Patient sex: M
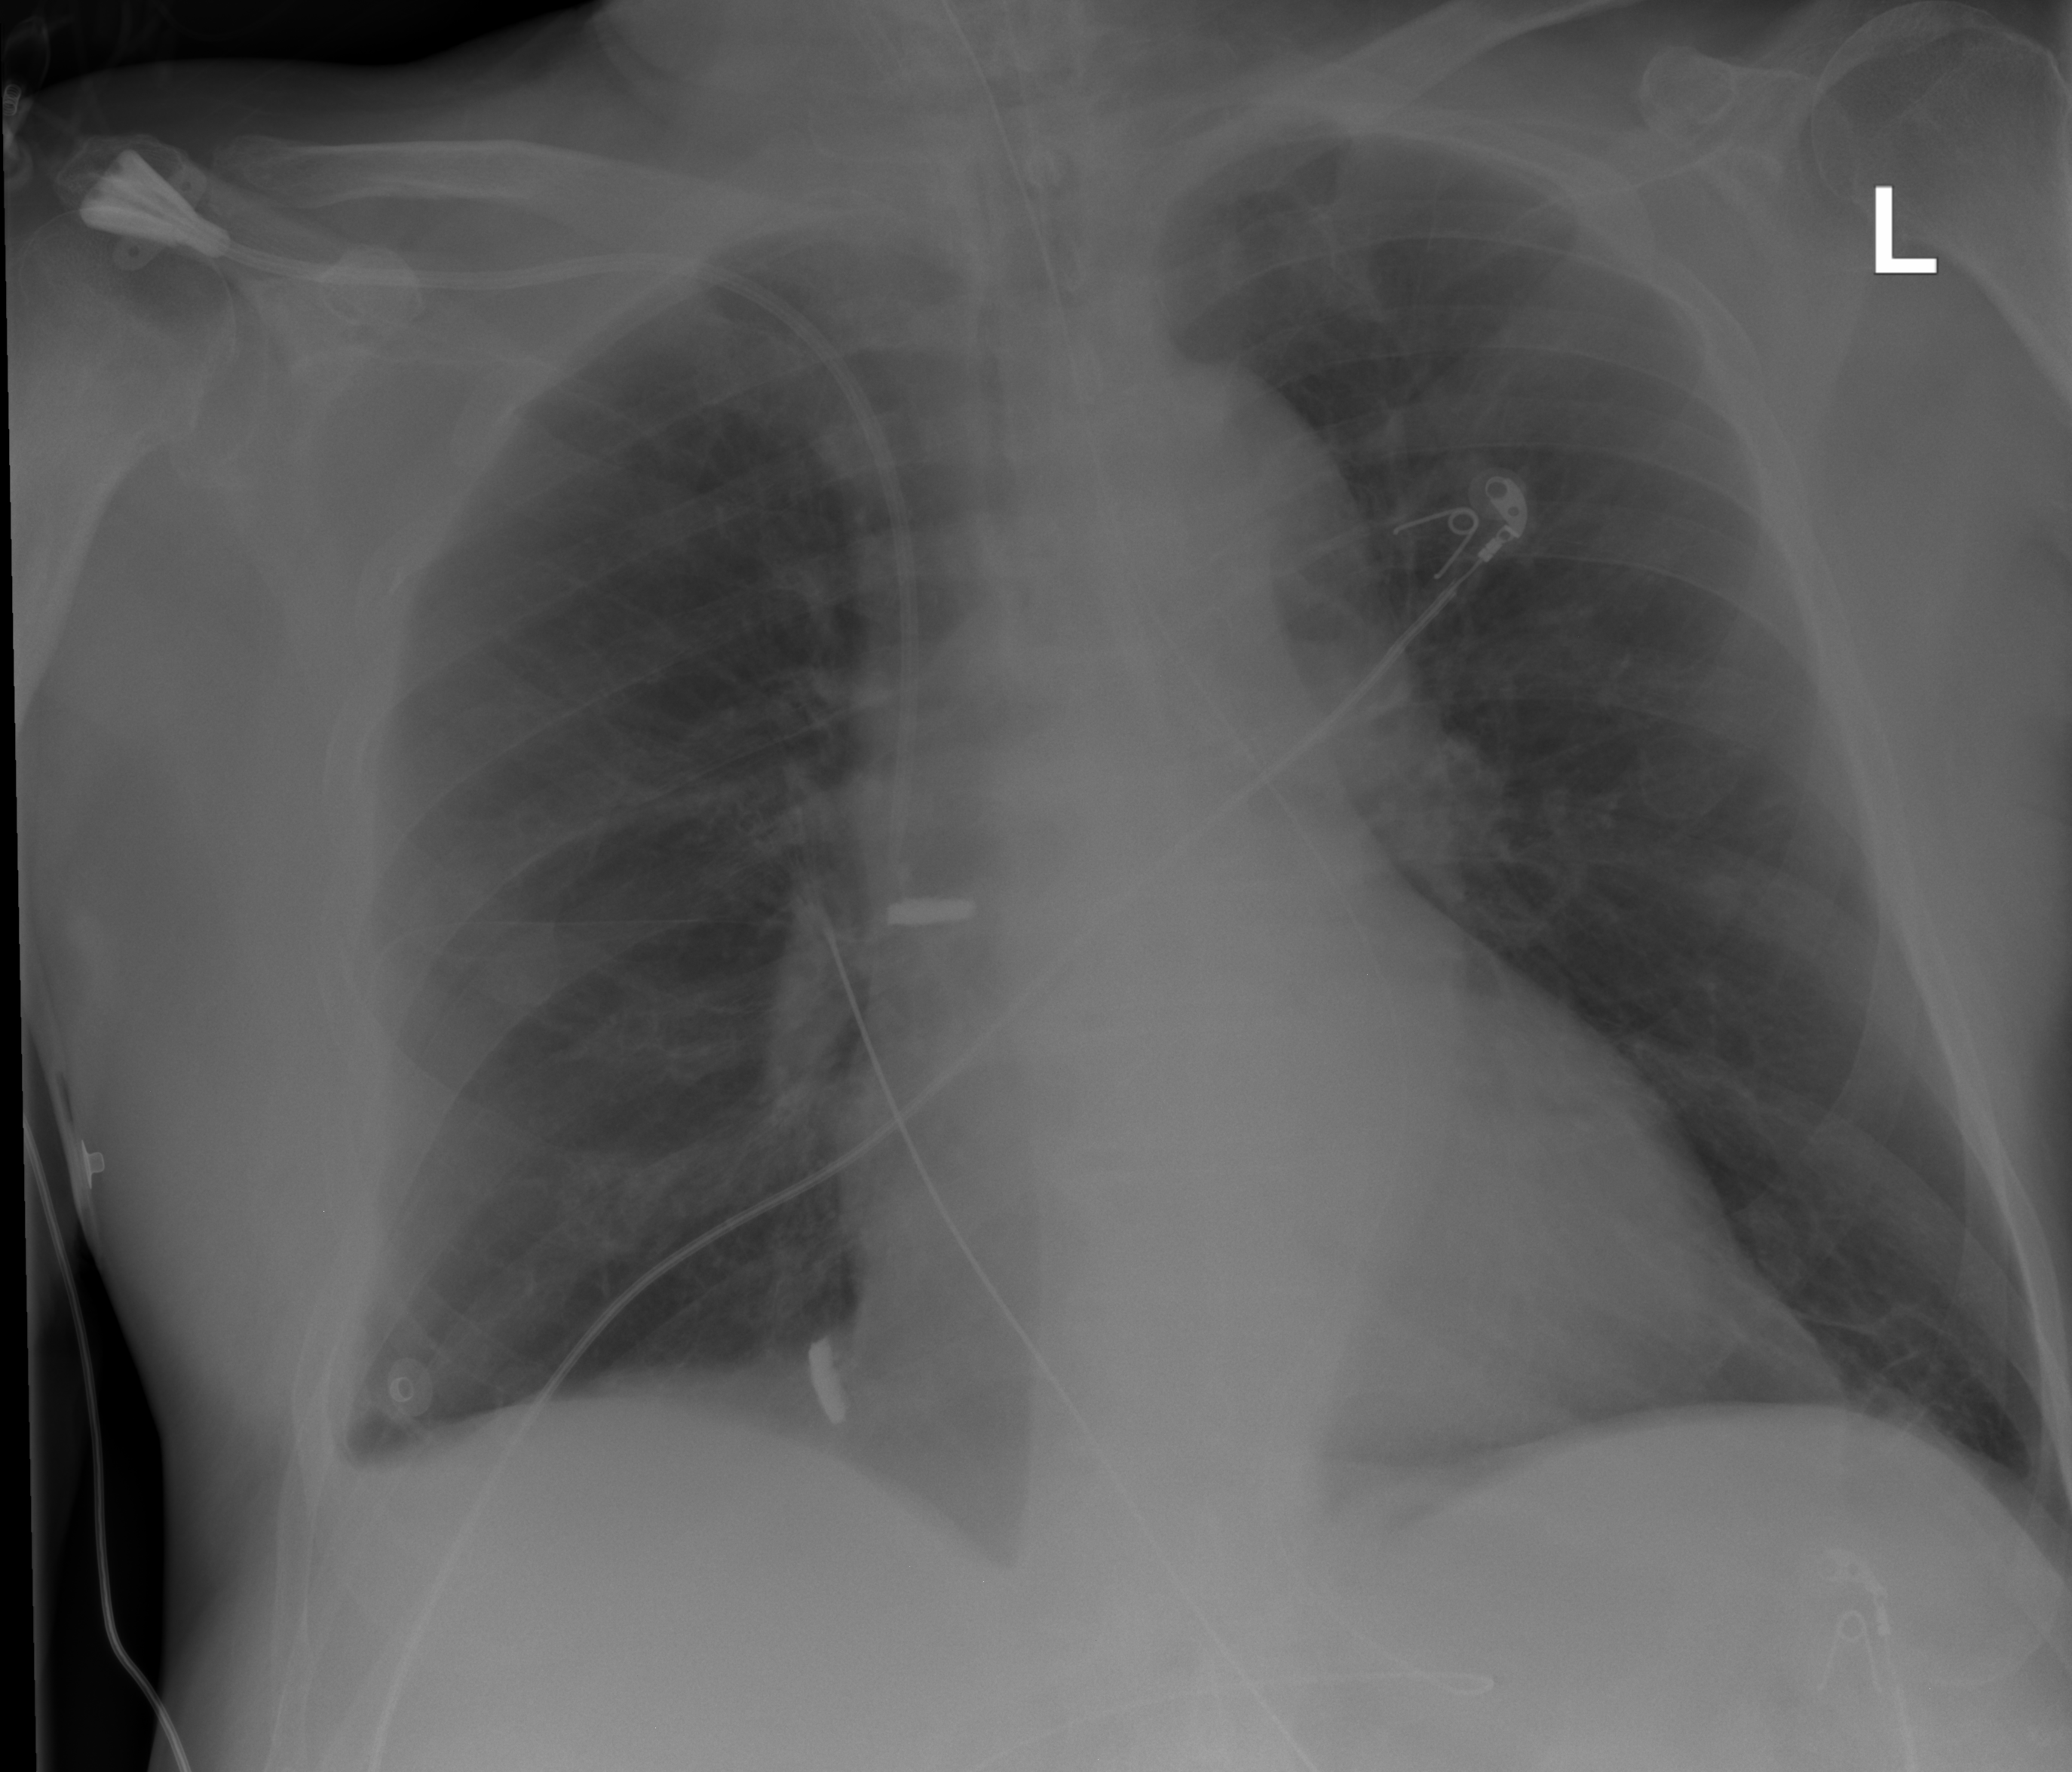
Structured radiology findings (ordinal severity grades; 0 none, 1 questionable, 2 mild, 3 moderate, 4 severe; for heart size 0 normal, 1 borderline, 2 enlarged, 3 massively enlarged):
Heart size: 0
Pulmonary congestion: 0
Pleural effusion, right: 2
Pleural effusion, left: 0
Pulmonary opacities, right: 0
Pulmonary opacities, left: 0
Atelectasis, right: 0
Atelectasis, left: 0